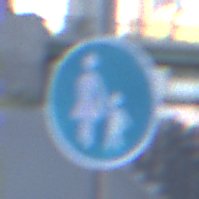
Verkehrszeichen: Gehweg
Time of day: SunriseSunset
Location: Outdoor (Urban)
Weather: Clear
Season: NotSpecified
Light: Natural